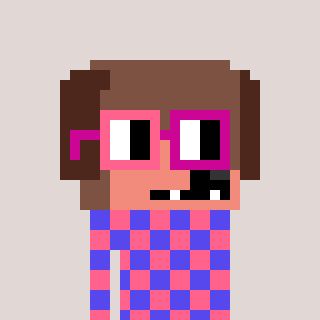
a pixel art character with square pink and red glasses, a dog-shaped head and a computerblue-colored body on a warm background